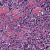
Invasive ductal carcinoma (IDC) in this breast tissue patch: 1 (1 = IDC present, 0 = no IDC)